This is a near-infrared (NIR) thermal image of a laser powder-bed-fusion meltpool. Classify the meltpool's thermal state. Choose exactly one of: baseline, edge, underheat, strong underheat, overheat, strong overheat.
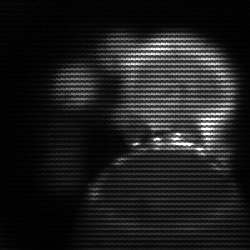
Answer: edge